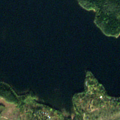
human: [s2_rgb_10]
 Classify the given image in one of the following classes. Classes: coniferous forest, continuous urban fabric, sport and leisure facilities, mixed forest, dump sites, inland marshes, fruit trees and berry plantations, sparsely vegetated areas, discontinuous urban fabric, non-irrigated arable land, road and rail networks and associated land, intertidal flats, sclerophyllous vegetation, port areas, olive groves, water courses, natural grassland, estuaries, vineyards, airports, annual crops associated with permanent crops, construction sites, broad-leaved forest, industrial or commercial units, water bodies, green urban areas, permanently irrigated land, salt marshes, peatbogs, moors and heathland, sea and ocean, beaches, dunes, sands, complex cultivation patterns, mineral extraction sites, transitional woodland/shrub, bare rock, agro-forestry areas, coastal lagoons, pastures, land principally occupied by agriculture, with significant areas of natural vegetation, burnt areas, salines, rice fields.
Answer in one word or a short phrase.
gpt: discontinuous urban fabric, coniferous forest, transitional woodland/shrub, water bodies